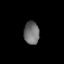
Tissue: lung
Cell type: Epithelial cells
Senescence score: 0.2413
Nuclear area (px): 345
Mean DAPI intensity: 111.771